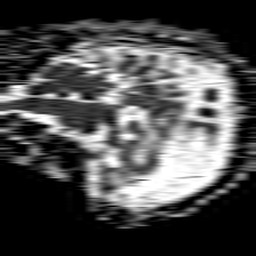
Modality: ADC
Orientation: sagittal
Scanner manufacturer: philips
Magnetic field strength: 1.5 T
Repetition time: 4.6 s
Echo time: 0.08517 s